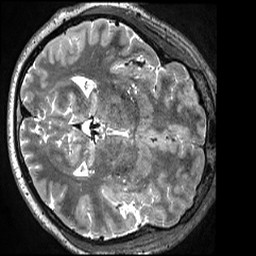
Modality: T2w
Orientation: axial
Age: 28
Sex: male
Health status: ill
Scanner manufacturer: siemens
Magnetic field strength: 3 T
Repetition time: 3.2 s
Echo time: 0.563 s